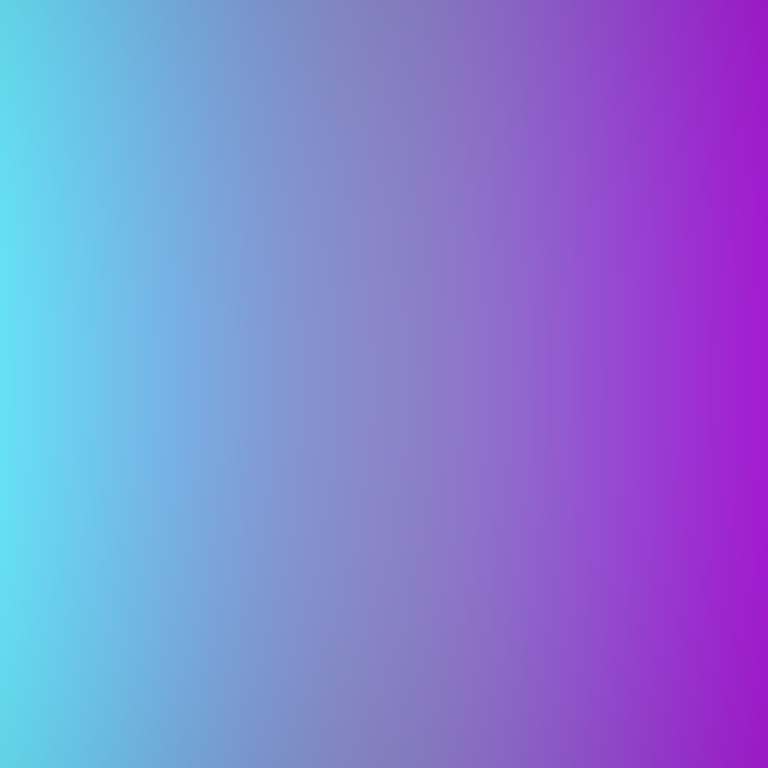
Abstract light effect, smooth gradient from cyan to magenta, calm atmosphere, soft glow, no room, no furniture, no objects.